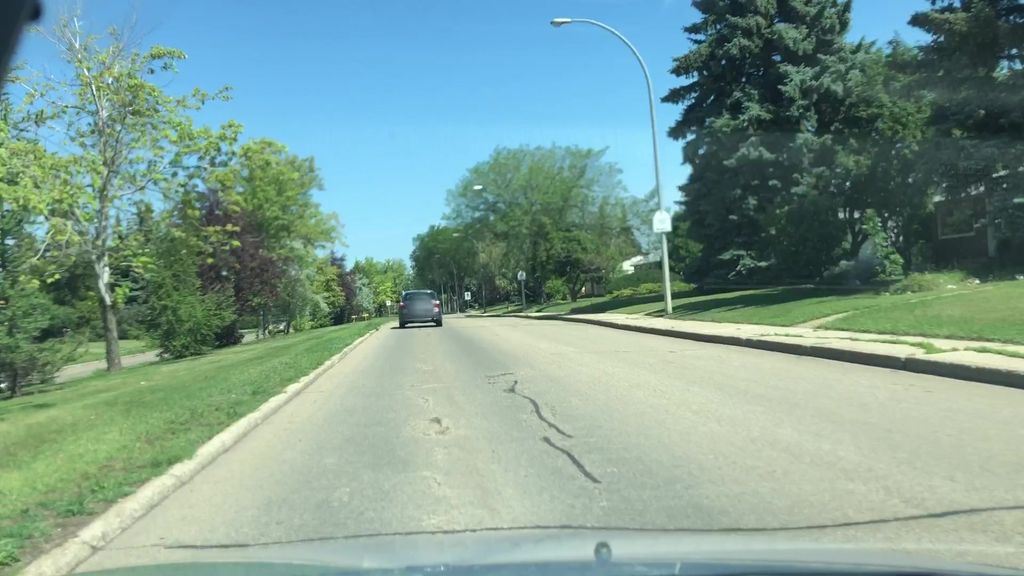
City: edmonton